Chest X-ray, PA view. Patient: 68 years old, sex M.
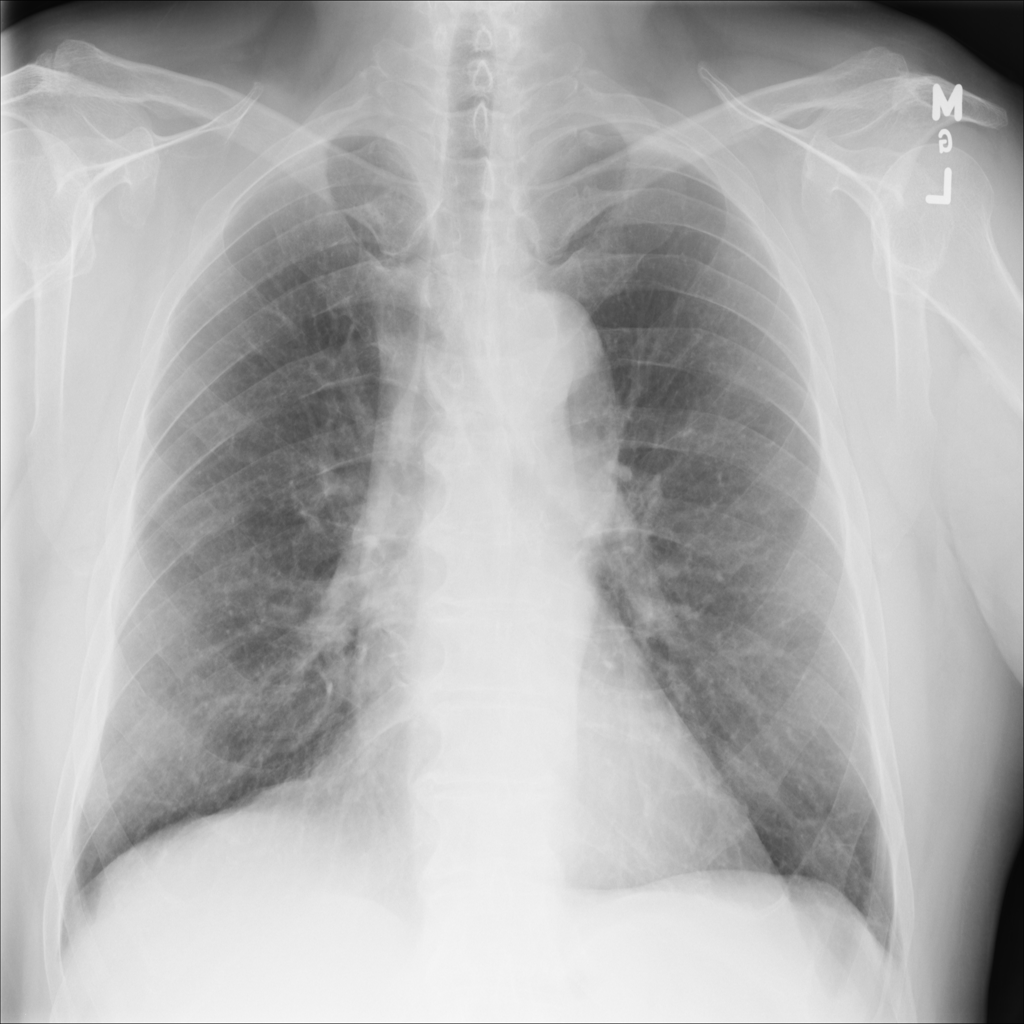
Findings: Emphysema